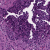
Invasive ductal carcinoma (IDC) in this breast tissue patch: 1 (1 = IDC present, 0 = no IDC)